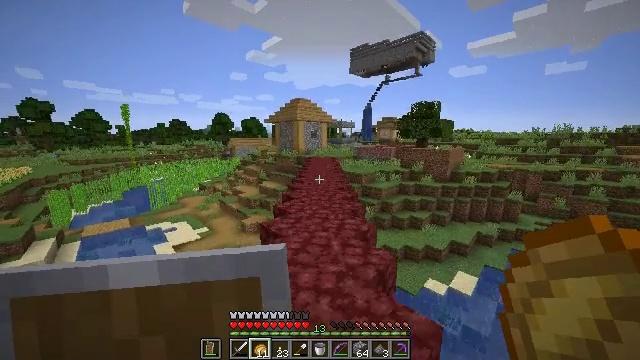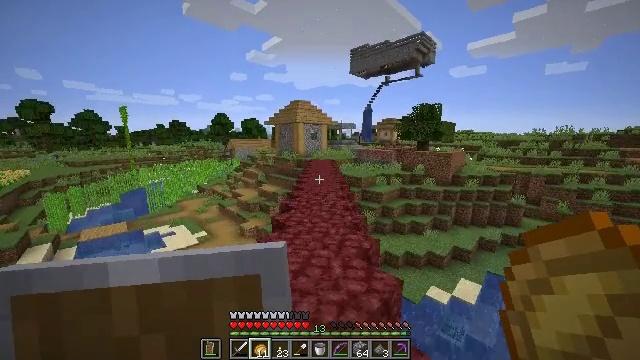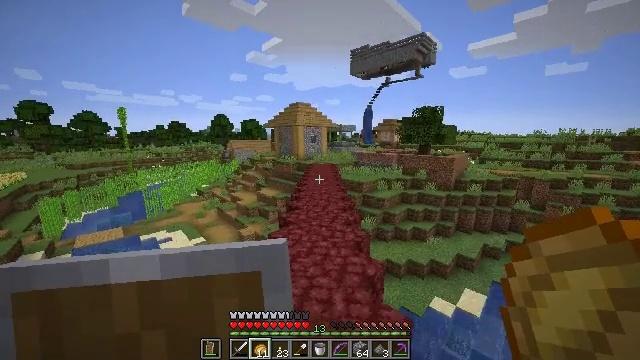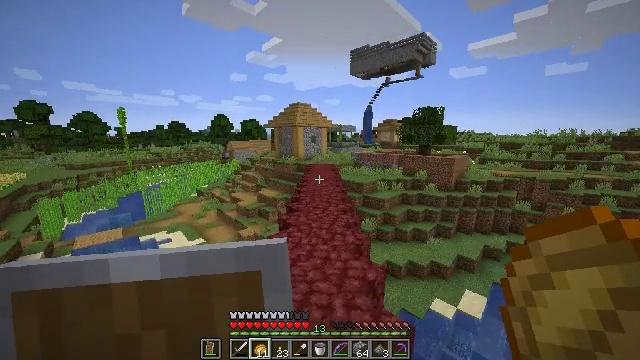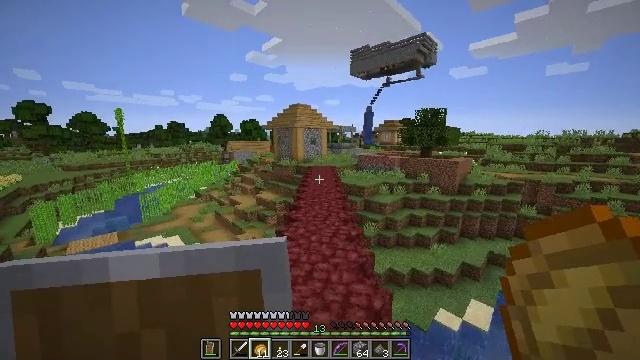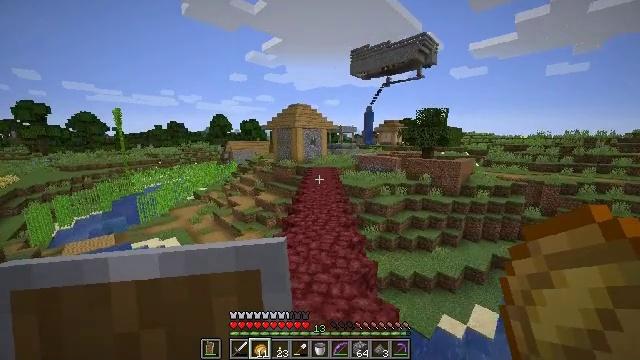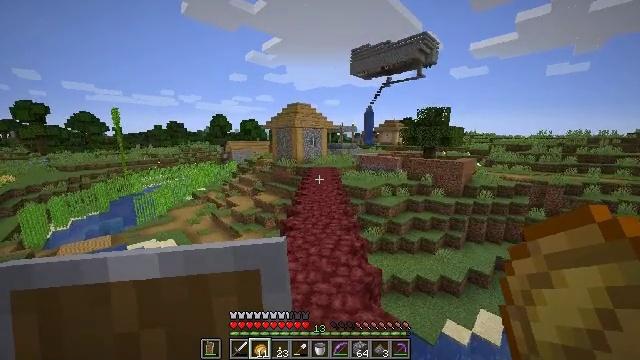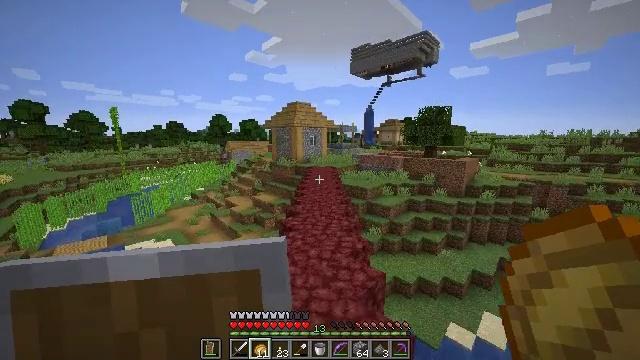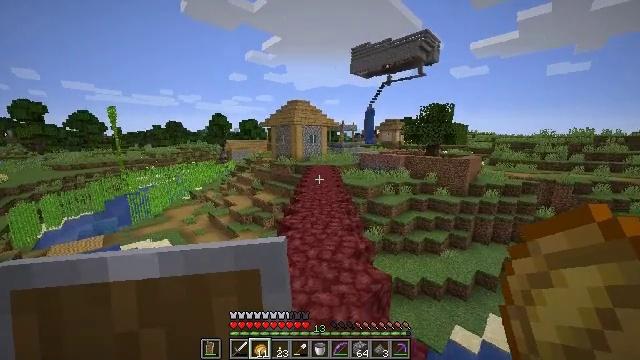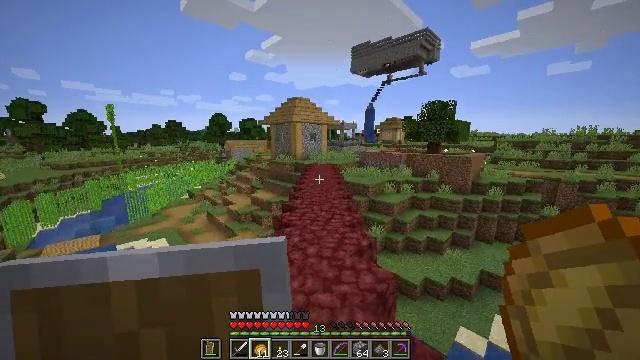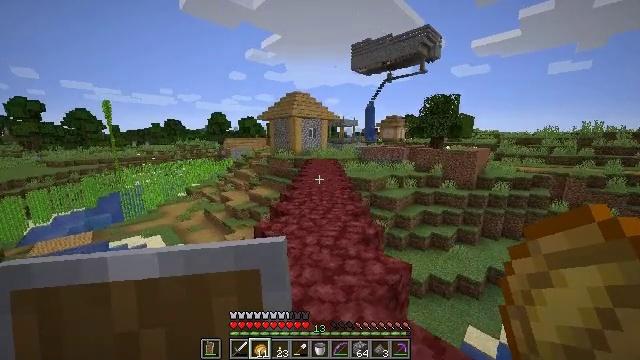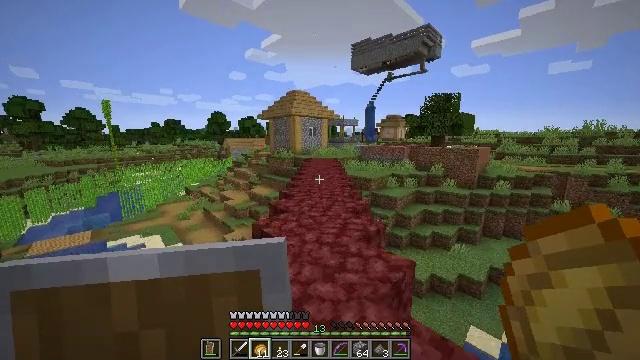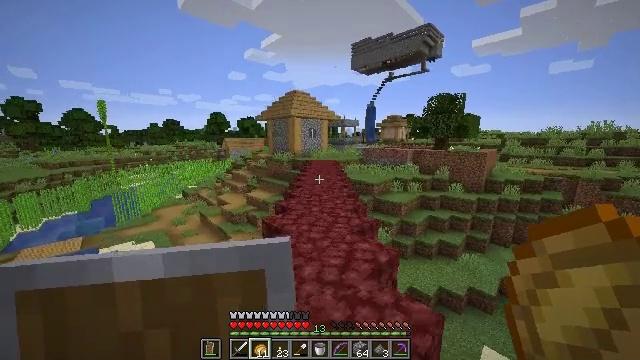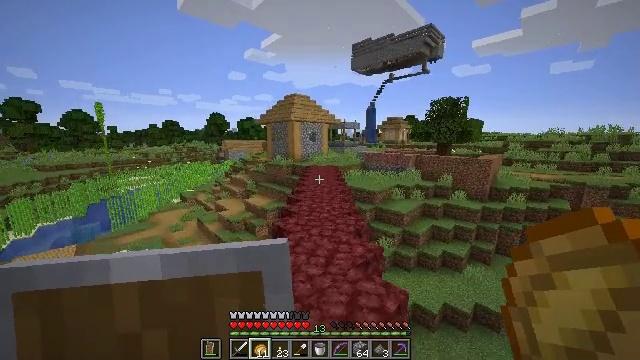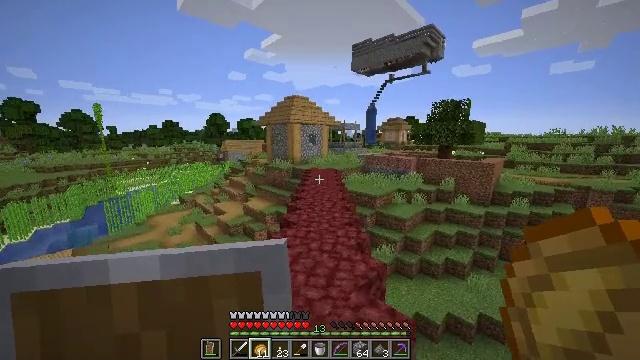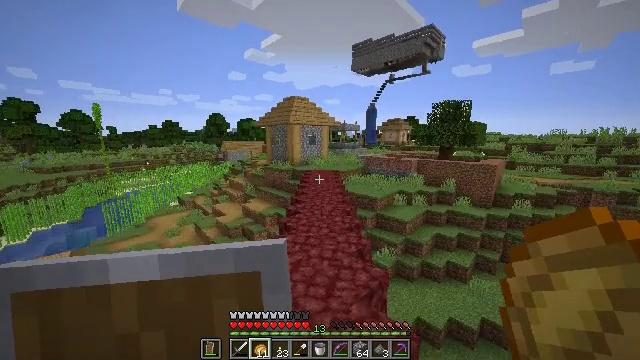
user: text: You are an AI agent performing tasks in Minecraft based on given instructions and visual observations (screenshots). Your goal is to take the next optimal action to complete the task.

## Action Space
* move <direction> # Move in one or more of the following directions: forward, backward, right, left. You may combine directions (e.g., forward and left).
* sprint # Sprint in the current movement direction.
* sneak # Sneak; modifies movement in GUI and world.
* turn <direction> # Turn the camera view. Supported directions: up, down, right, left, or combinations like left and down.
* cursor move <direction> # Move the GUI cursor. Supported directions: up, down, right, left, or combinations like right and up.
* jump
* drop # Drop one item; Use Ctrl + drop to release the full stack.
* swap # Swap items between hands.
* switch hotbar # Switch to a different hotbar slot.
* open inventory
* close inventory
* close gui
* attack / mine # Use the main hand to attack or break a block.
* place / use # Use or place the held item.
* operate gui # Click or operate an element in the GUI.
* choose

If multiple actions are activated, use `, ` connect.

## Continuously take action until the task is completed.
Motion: motion action
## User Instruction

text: Create a bow with string and sticks.
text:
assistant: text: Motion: move forward, jump
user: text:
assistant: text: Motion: move forward, jump
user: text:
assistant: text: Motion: move forward, jump
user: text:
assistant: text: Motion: move forward, jump
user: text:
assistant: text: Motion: move forward, jump
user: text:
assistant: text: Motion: move forward, jump
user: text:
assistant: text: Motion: move forward, jump
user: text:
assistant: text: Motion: move forward, jump
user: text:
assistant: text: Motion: move forward, jump
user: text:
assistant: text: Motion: move forward, jump
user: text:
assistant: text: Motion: move forward, jump
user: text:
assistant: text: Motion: move forward, jump
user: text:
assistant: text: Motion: move forward, jump
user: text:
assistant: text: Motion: move forward, jump
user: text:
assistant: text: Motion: move forward, jump
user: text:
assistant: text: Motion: move forward, jump
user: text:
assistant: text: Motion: move forward, jump
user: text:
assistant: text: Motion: move forward, jump
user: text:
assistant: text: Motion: move forward, jump
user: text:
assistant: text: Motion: move forward, jump
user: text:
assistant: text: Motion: move forward, jump
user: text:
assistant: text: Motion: move forward, jump
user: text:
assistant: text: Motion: move forward, jump
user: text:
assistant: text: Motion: move forward, jump
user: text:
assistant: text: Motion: move forward, jump
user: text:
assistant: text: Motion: move forward, jump
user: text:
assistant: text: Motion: move forward, jump
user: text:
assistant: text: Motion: move forward, jump
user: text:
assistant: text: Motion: move forward, jump
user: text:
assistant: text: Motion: move forward, jump